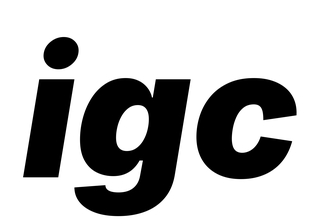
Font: Inter-Italic_Black_Italic